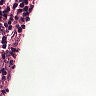
Metastatic tissue present: no